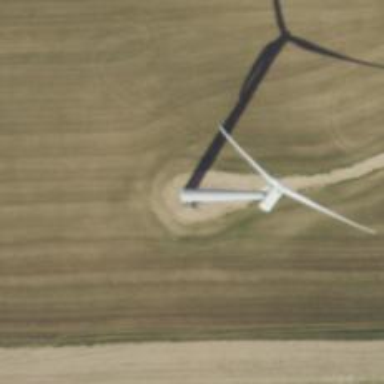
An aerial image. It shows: Wind generator in the form of horizontal axis wind turbine.